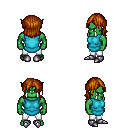
a pixel art fantasy rpg character, male body template, orc, green skin, teal tunic, white pants, brunette long bangs hairstyle, metal boots, four views (front, back, left, right), 2x2 character sprite sheet, small pixel art, hard edges, no anti-aliasing